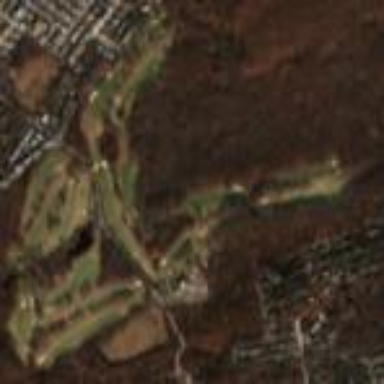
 place for golfing and leisure activities."